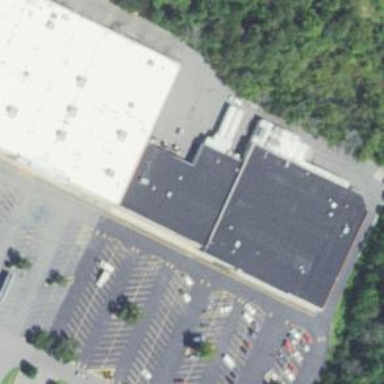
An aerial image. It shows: Retail building.